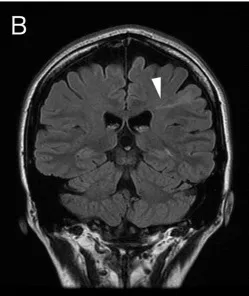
Fluid attenuated inversion recovery (FLAIR) image. Show an abnormal hyperintense signal band extending from the ventricle to the subcortical area (arrowhead). The signal is difficult to discern on the T1-weighted image; STIR or FLAIR images are most useful in detecting a transmantle lesion.
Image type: radiology (mri)